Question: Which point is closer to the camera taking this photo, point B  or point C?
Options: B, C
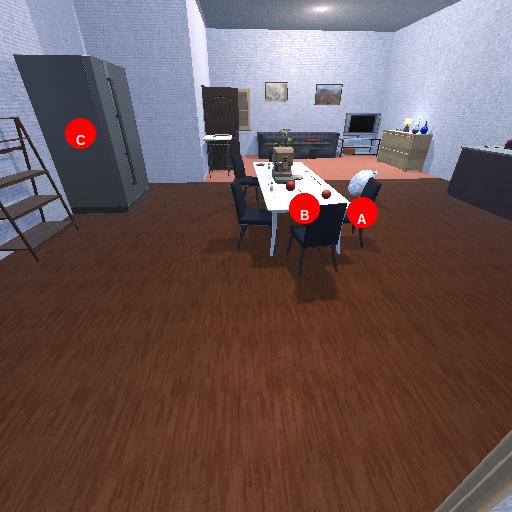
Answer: B